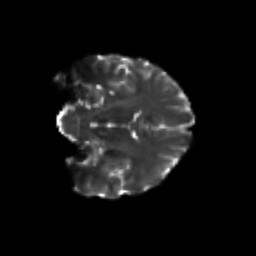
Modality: T2w
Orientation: coronal
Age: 20
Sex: female
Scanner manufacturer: siemens
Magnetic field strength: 3 T
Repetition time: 3.5 s
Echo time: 0.125 s